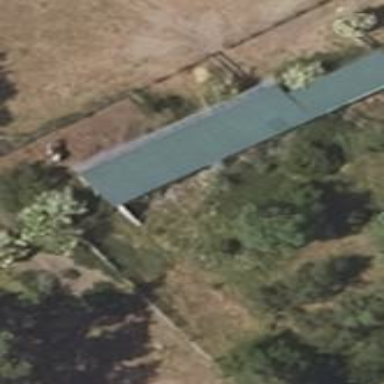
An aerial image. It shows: Shed building.